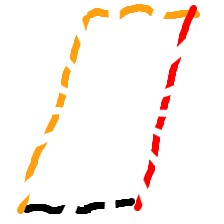
Shape: parallelogram